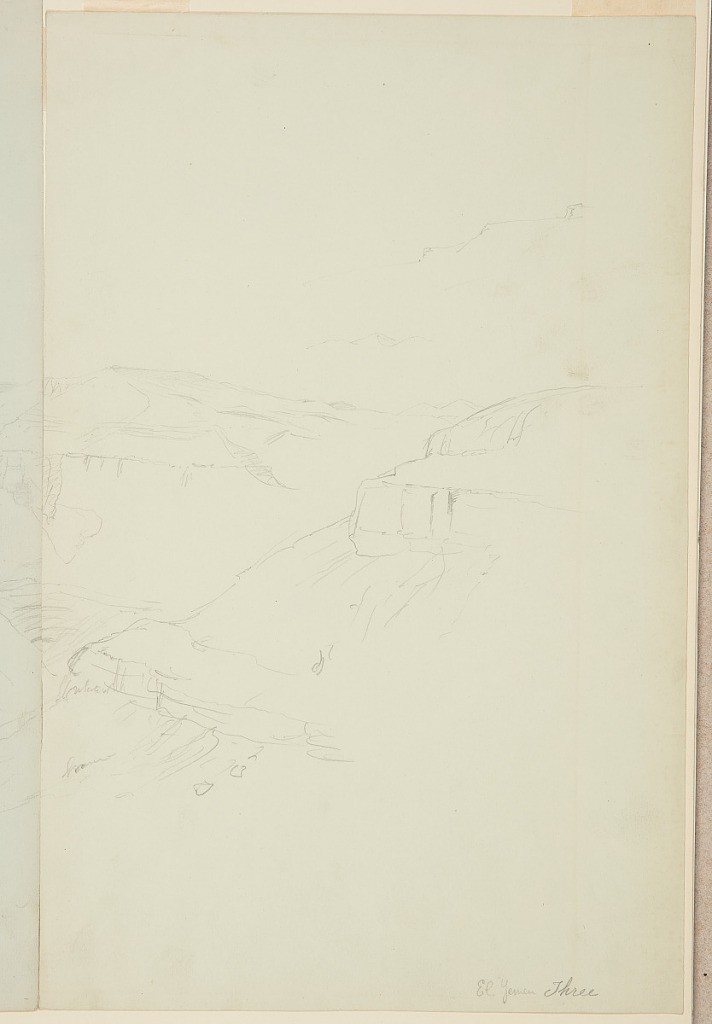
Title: El Yemen Valley, Part Three
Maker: Frederic Edwin Church, American, 1826–1900
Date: February 20–March 2, 1868
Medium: Graphite on gray-green wove paper
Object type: Drawing
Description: Landscape sketch showing the third portion of a panoramic view of the canyon known to the artist as the "Valley of El Yemen," located at the intersection of the Nahal Hatira and Nahal Yemin in the Makhteshim-Ein Yahav Nature Reserve in present-day Israel. This description refers to the entire view, comprising three leaves with 1917-4-500-a and -b. In the foreground at left, piles of stones lay at the foot of a sheer, rocky cliff that curves into the middle distance. Its slope descends to a stream at lower center that snakes through the base of the canyon. At right, a rugged hillside stepped with three sheer cliffs frames a view of a barren mountainside in the middle distance at center. Rising abruptly from the base of the canyon, this mountain has two, striated cliffs that run horizontally along the mountainside. It rises to flat top that allows an extensive view of the summits and mountainsides in the background that form a rolling horizon. At upper left, two isolated outlines of mountains and cliffs are included.